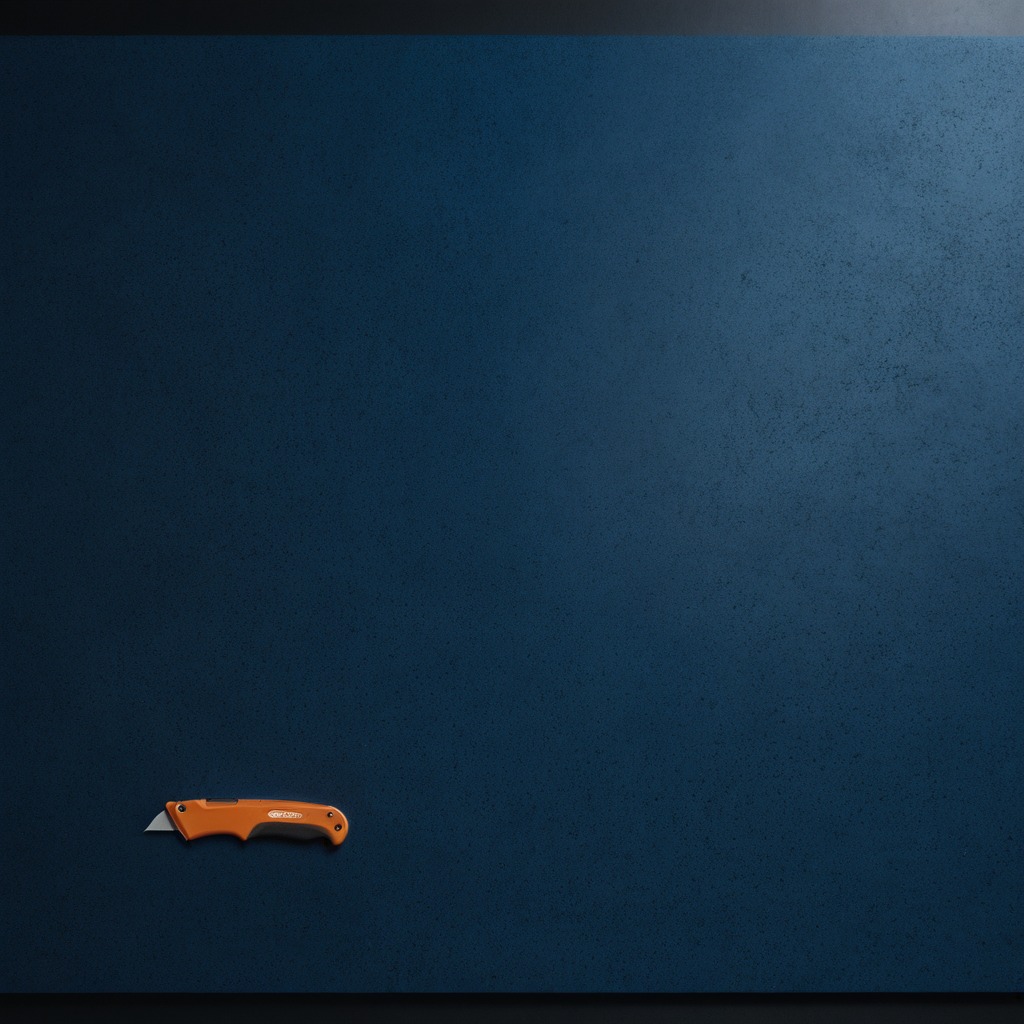
A utility knife lies on the granite tabletop.